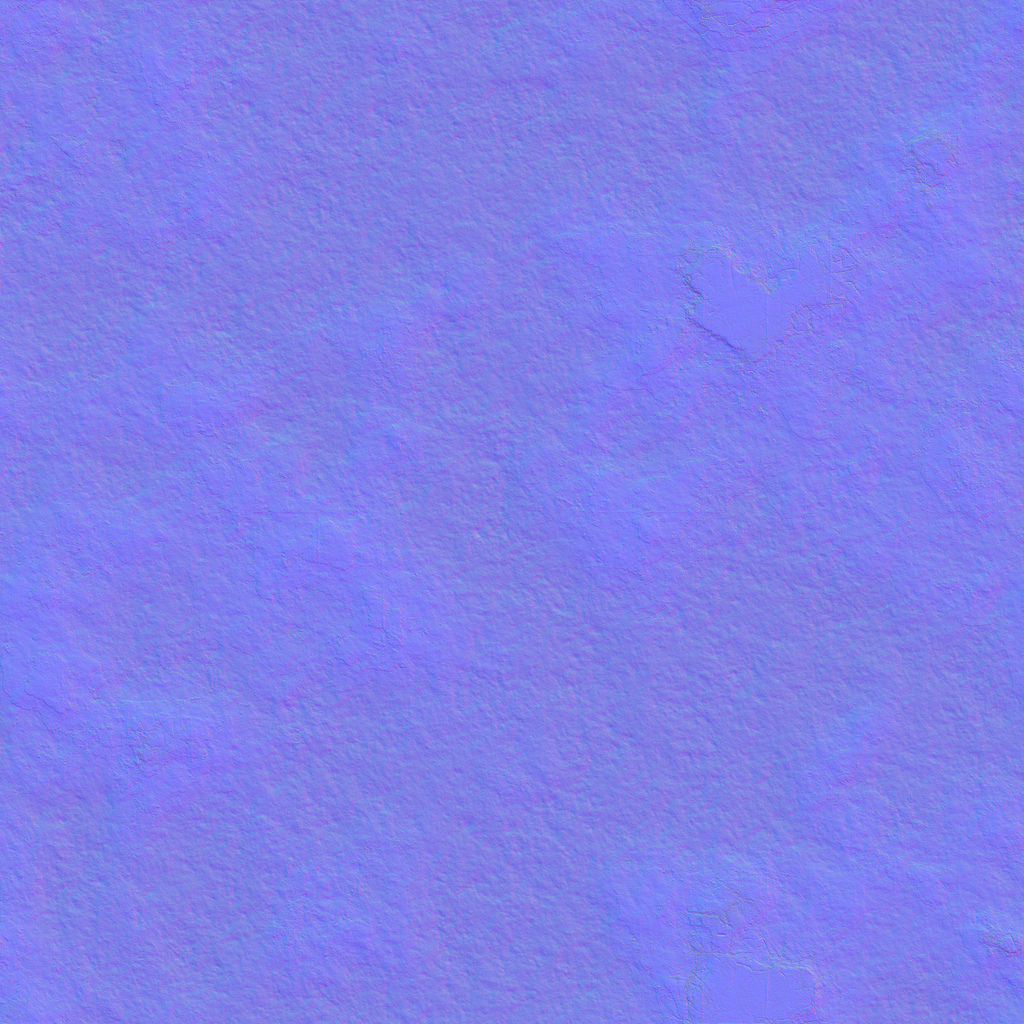
Texture map type: NormalGL